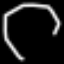
Label: octagon